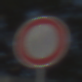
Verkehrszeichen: VerbotFahrzeugeAllerArt
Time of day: Midday
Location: Outdoor (Suburban)
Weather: Clear
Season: NotSpecified
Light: Natural